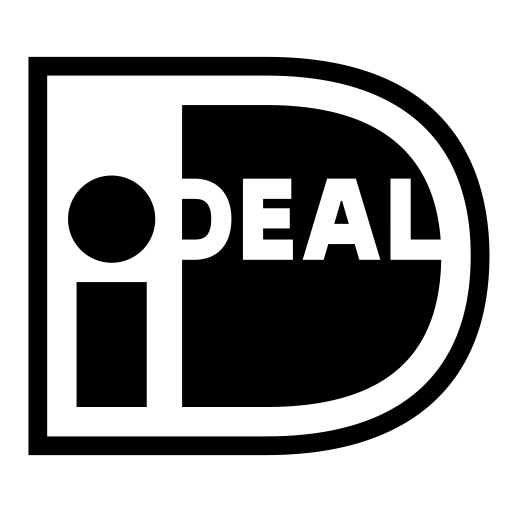
Tags: icon, FontAwesome, fa-icon, brand, ideal